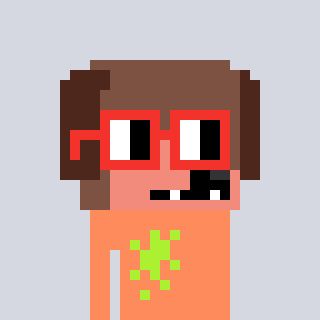
a pixel art character with square red glasses, a dog-shaped head and a peachy-colored body on a cool background